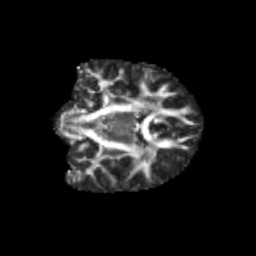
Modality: FA
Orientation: coronal
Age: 11
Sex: female
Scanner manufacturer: siemens
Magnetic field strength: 3 T
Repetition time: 3.8 s
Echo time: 0.07 s